Interaction volume radius: 10 \u00c5
Interaction volume height: 10 \u00c5
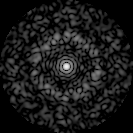
Disorder parameter: 0.8906